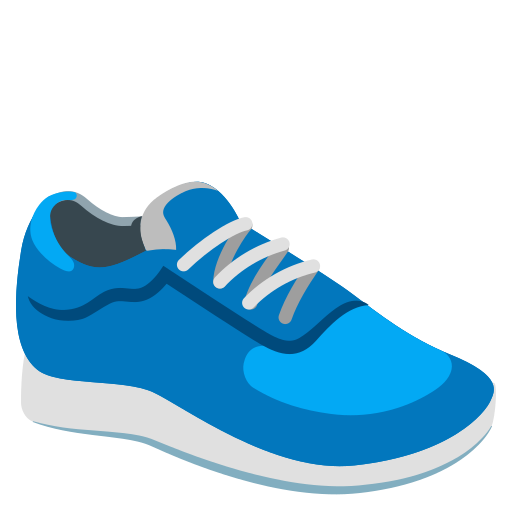
Emoji: 👟